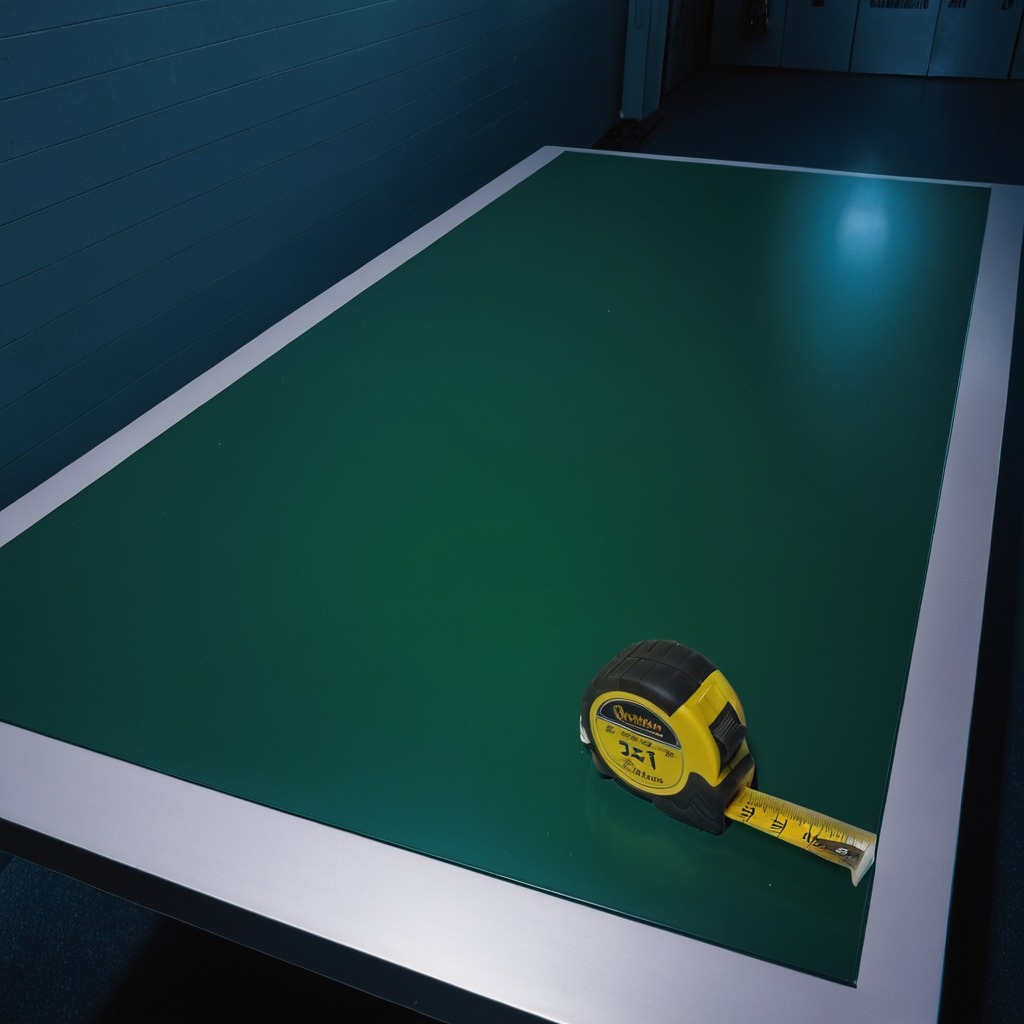
A measuring tape lies on a clean empty table in a railway signal maintenance room lit by harsh overhead fluorescents.